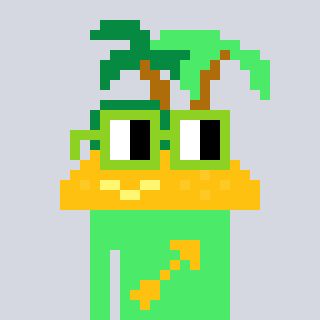
a pixel art character with square light green glasses, a island-shaped head and a teal-colored body on a cool background